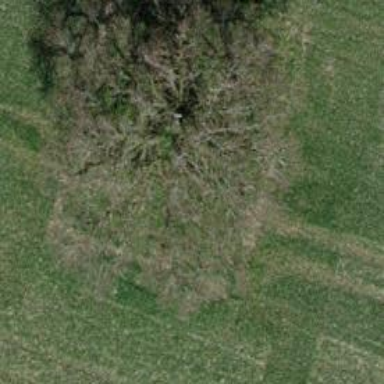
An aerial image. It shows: Single tag "natural: tree."